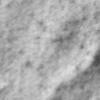
Label: no_change